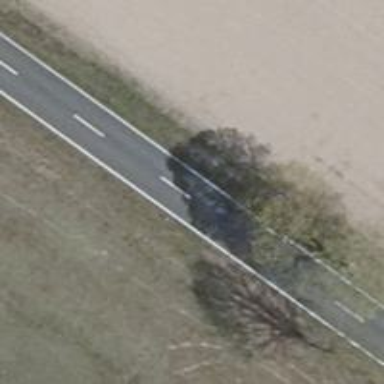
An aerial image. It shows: Row of deciduous broadleaved trees.